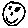
Label: smiley face